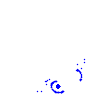
Particle: kaon